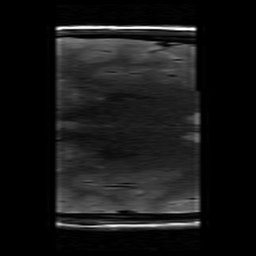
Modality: T2w
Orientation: coronal
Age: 24
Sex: female
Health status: ill
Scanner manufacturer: siemens
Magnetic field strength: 3 T
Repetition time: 4 s
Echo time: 0.085 s